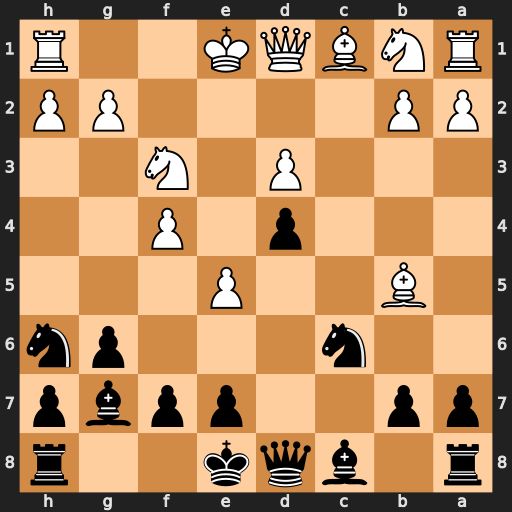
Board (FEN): r1bqk2r/pp2ppbp/2n3pn/1B2P3/3p1P2/3P1N2/PP4PP/RNBQK2R
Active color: b
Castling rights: KQkq
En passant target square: -
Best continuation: Qa5+ Nbd2 Qxb5